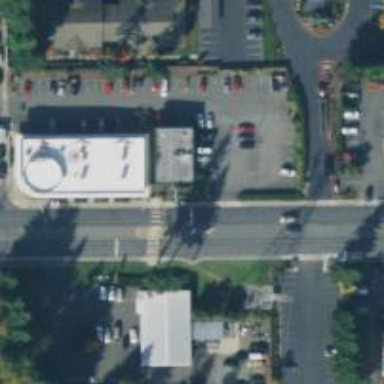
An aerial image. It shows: Footway that serves as traffic island.